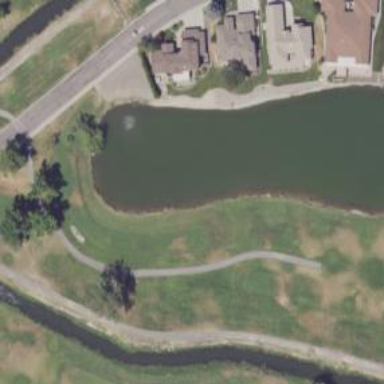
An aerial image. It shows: Golf tee.